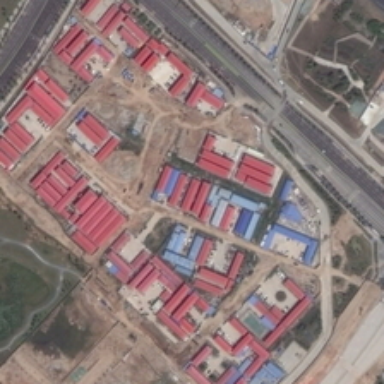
Many buildings are in an industrial area .